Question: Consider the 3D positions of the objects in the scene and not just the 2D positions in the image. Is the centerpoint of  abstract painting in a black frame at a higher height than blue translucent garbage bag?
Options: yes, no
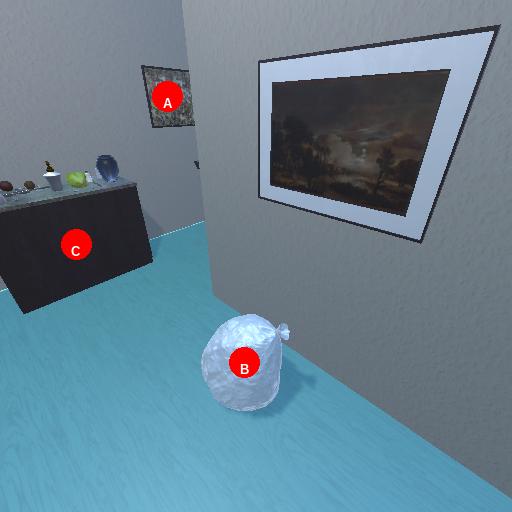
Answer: yes